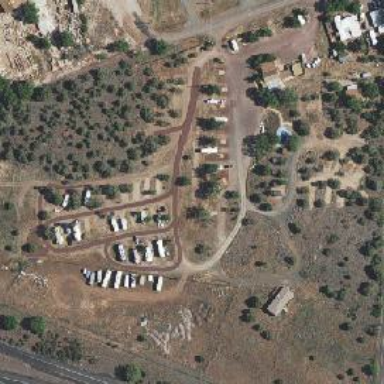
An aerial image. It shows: Caravan site with tents available for accommodation.